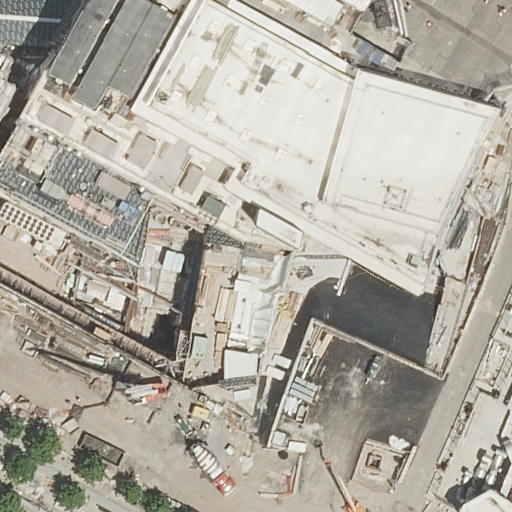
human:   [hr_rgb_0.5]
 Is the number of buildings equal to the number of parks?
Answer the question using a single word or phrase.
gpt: no

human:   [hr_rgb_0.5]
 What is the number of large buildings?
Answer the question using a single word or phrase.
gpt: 1

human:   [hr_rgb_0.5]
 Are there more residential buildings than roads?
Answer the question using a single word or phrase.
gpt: no

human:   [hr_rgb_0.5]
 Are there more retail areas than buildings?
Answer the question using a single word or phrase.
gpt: no

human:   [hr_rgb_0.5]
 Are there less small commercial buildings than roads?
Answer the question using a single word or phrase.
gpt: yes

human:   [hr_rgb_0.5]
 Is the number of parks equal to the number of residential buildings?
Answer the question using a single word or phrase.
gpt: no

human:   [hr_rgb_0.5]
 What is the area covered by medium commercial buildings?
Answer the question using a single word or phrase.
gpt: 0m2

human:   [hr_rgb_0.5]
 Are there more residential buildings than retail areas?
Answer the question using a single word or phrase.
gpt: no

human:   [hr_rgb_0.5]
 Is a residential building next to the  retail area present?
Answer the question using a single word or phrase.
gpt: no

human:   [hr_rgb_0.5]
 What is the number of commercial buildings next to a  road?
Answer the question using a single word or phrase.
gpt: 0

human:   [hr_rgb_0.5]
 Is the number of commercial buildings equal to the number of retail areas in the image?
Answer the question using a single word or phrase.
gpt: no

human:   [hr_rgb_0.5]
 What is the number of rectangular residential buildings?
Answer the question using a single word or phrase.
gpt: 0

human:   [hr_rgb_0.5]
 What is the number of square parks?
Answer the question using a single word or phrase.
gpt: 0

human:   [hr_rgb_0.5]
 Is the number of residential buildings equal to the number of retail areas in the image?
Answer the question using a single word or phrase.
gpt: no

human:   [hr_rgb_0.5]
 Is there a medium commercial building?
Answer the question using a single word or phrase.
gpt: no

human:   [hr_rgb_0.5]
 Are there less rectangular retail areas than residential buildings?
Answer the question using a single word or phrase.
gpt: no

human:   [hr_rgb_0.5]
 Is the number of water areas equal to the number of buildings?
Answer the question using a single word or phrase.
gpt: no

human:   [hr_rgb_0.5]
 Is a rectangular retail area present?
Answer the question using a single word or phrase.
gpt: yes

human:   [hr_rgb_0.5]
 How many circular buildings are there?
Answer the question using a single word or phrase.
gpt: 0

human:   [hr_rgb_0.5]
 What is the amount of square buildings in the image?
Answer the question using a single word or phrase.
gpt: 0

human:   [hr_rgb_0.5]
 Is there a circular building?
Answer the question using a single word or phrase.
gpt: no

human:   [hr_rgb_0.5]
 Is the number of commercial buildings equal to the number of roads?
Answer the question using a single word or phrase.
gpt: no

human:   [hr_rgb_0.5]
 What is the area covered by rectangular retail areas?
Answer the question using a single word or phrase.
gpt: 0m2

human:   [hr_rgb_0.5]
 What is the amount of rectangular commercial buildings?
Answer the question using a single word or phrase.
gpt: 0

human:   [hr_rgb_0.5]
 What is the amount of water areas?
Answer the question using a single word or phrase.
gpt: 0

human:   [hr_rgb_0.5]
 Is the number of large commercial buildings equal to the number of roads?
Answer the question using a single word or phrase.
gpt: no

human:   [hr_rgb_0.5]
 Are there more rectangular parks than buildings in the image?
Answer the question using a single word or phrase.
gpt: no

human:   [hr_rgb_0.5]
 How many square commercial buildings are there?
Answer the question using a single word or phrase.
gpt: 0

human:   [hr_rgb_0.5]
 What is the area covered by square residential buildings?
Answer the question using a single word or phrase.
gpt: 0m2

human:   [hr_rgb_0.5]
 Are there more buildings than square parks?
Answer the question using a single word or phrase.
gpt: yes

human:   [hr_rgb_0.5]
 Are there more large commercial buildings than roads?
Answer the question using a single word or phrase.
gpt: no

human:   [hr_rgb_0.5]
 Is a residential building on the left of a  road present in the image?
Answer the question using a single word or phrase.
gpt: no

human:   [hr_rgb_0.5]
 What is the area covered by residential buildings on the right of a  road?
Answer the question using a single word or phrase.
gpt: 0m2

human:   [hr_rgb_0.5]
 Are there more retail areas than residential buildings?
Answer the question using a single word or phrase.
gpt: yes

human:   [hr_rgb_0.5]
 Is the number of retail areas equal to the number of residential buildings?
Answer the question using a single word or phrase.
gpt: no

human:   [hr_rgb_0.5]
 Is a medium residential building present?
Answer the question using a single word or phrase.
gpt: no